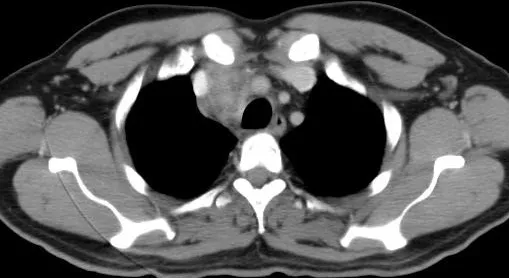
Computed tomography chest scan showing anterior mediastinal mass in the right paratracheal region.
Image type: radiology (ct)